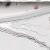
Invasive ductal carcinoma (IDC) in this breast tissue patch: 0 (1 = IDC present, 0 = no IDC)